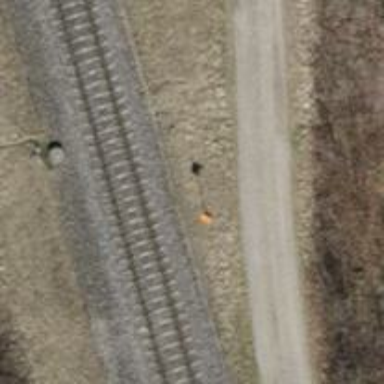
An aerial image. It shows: Object with orange color.